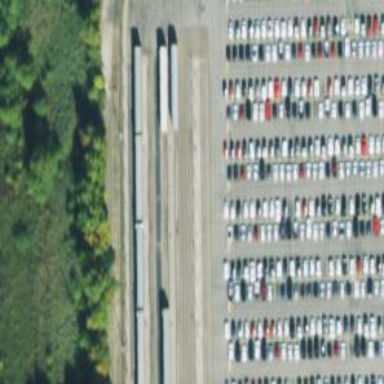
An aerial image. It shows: Railway yard.